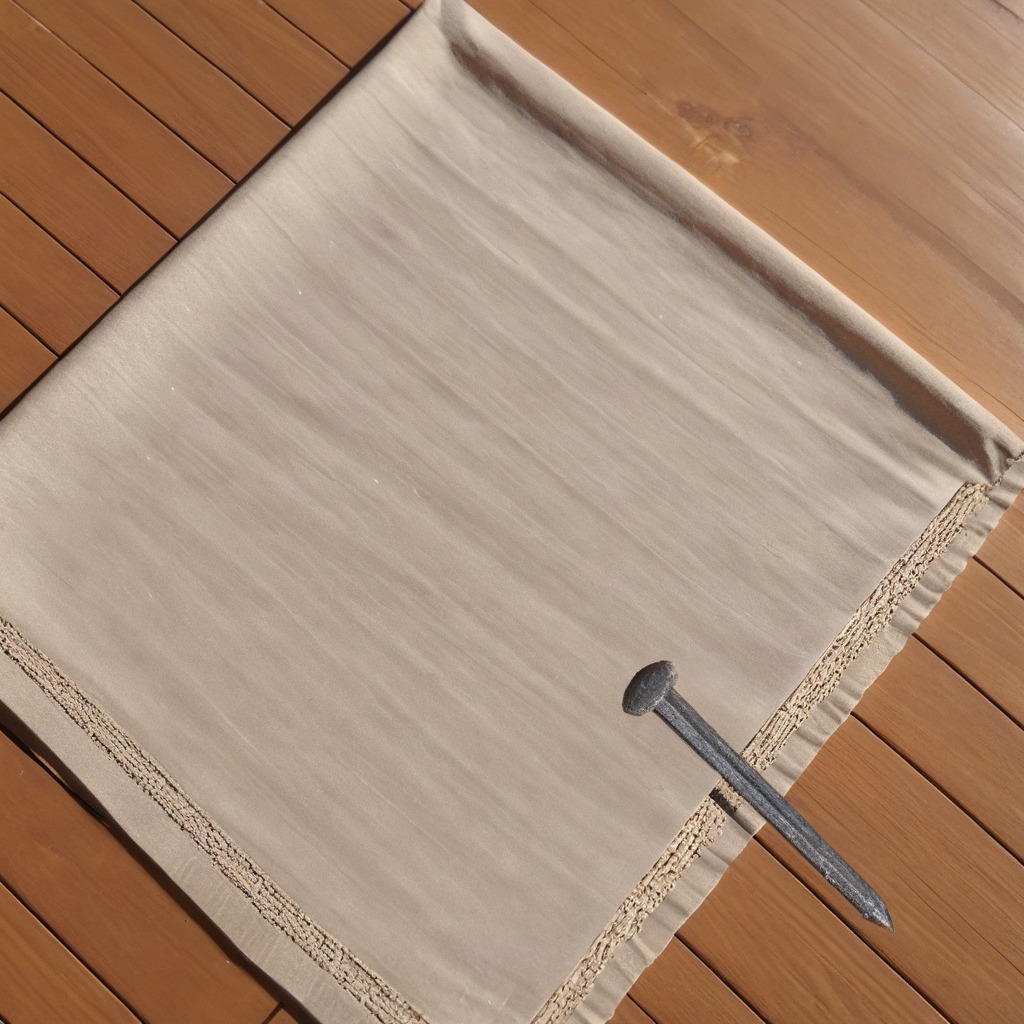
An iron nail is lying on the wooden table.